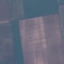
Land use / land cover class: AnnualCrop